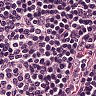
Metastatic tissue present: no